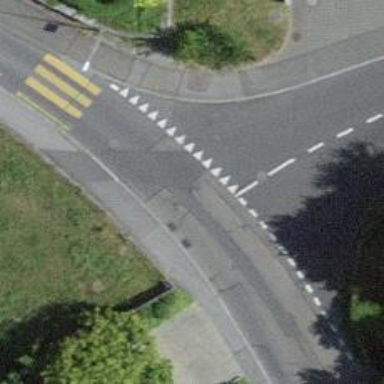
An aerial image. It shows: Road with "give way" sign.